Aerial crown-view tile of a tropical tree (Barro Colorado Island, Panama), acquired 20250124:
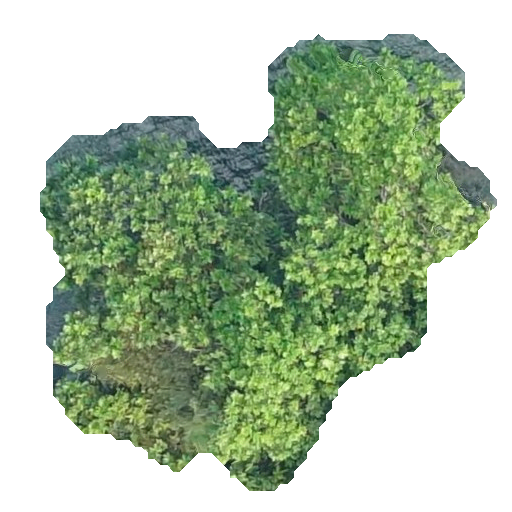
Species: Anacardium excelsum
GBIF accepted scientific name: Anacardium excelsum
Crown area: 198.469 m²